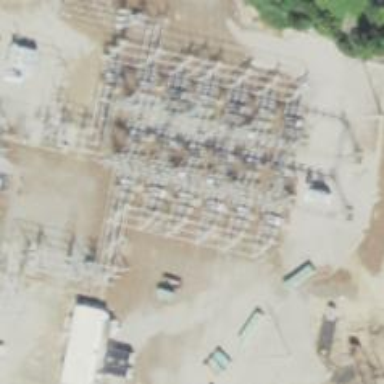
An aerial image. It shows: Switch for power supply.